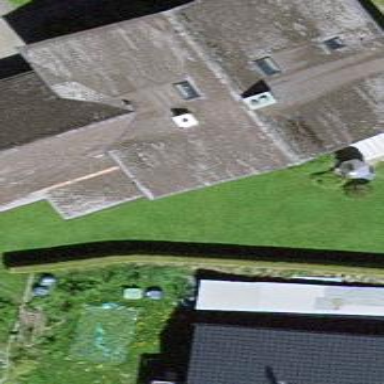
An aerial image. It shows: Detached building with gabled roof.